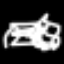
Label: airplane